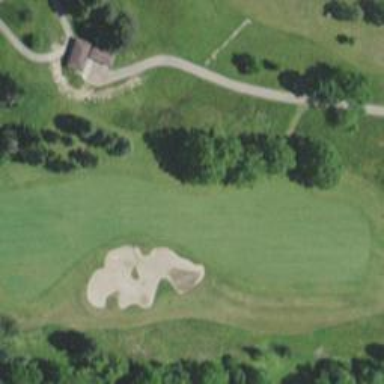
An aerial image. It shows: Grassy area designated as golf fairway.